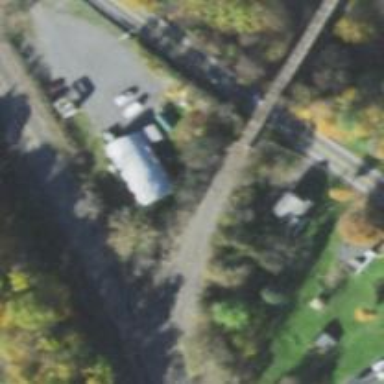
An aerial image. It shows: Rail spur service.